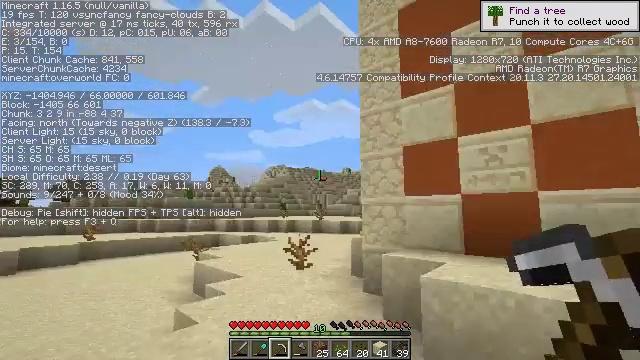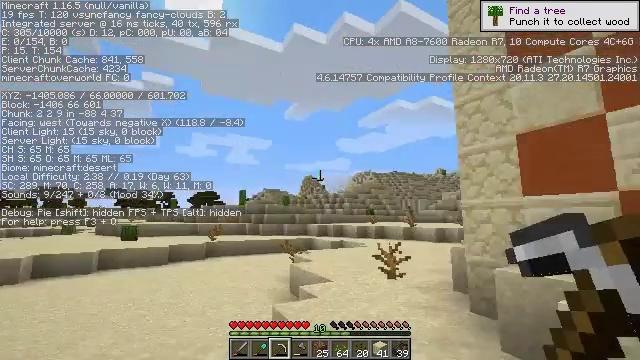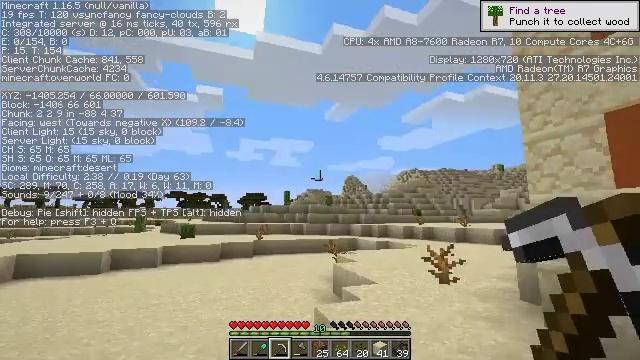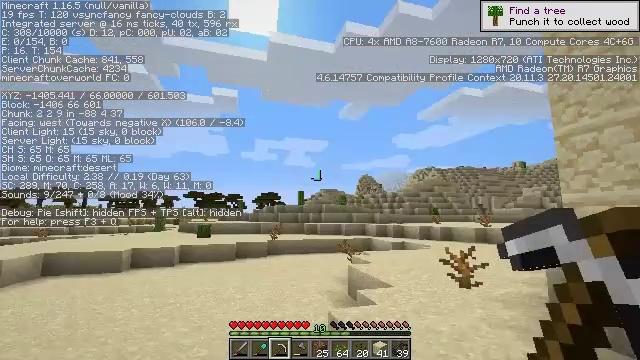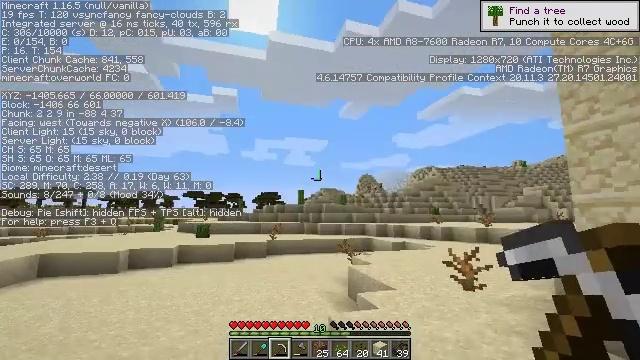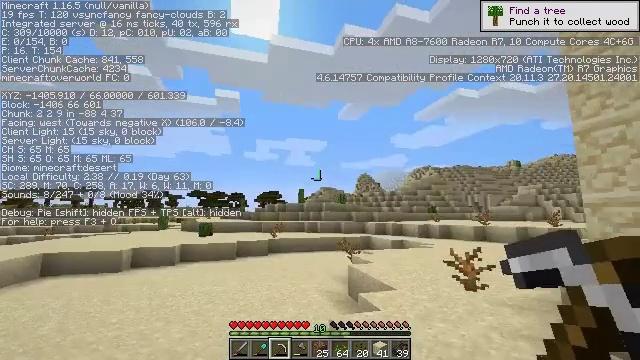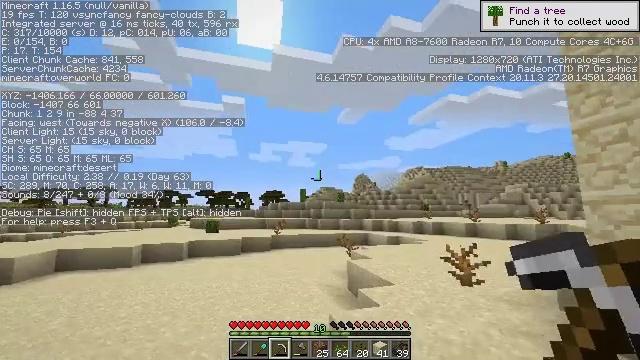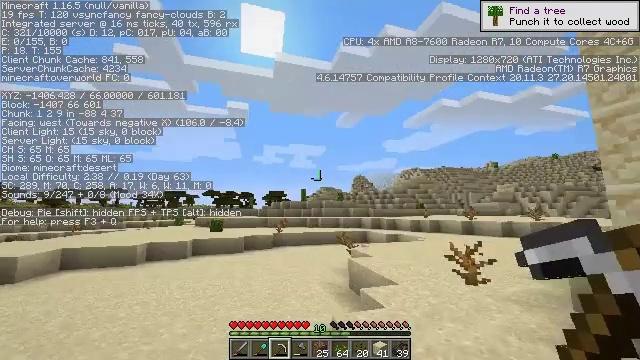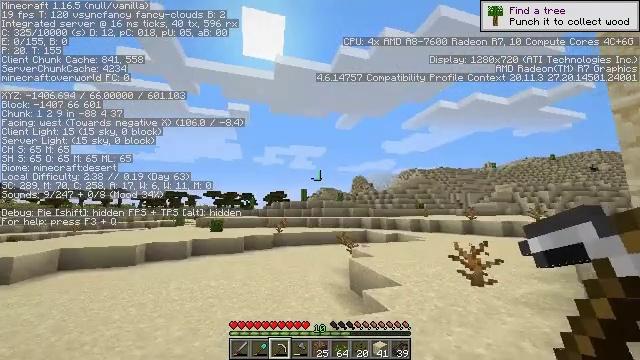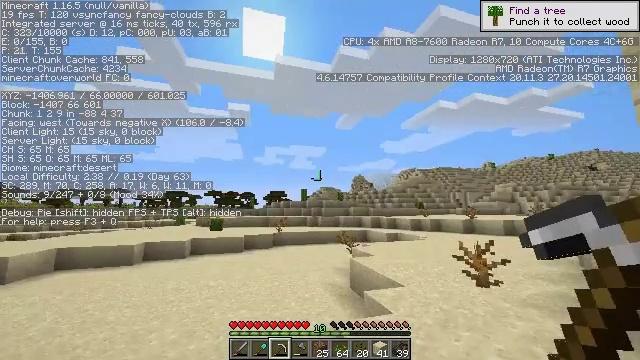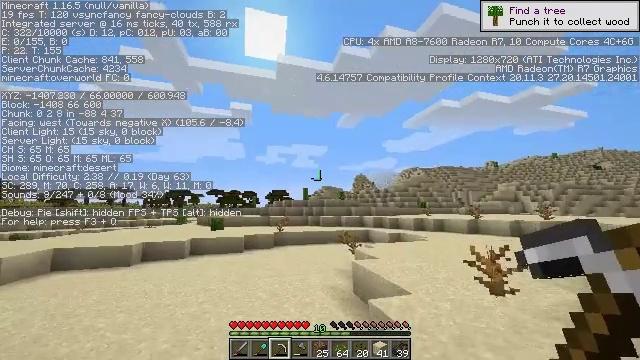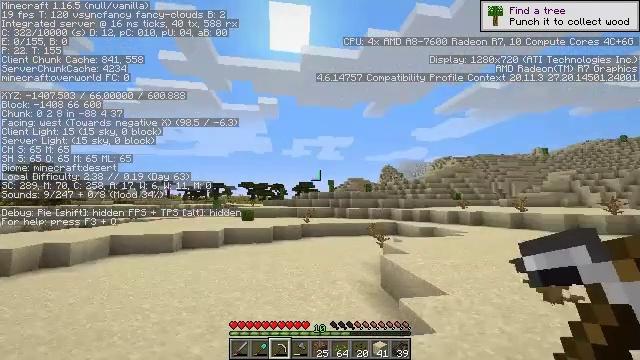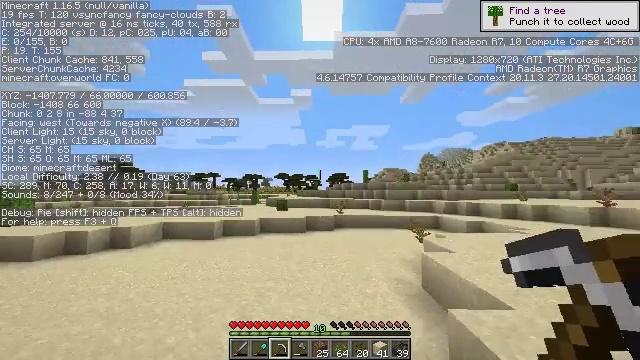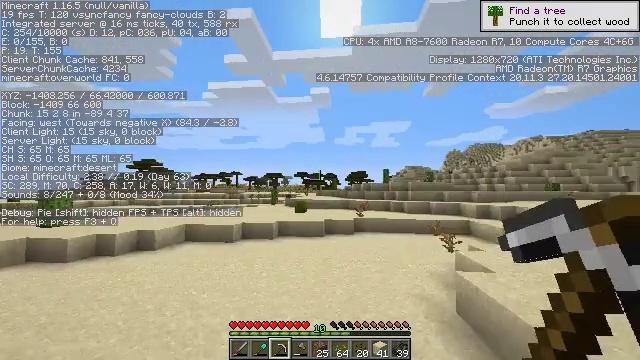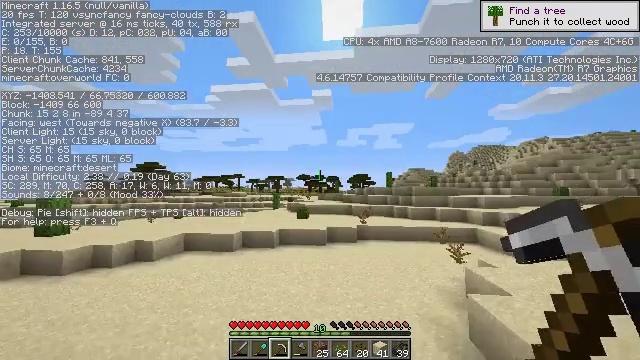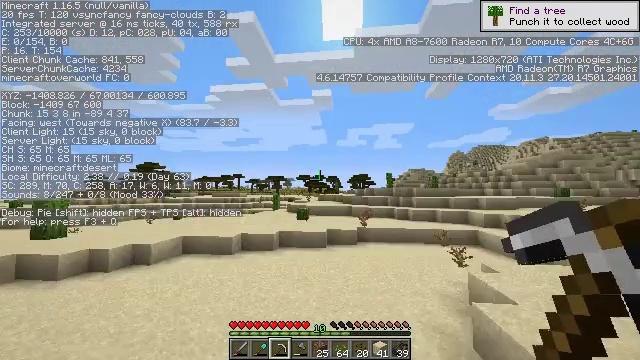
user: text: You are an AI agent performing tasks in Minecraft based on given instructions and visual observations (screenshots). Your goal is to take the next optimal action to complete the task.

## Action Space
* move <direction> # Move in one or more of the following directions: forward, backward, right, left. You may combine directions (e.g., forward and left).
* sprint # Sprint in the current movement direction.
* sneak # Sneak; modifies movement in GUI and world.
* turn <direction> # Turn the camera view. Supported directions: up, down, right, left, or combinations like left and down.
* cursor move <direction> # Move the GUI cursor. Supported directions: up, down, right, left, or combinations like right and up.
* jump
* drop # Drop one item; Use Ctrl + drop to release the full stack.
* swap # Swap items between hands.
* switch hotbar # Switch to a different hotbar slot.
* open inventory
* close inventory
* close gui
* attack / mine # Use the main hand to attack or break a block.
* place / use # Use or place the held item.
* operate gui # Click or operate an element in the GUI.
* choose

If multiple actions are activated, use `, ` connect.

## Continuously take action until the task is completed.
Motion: motion action
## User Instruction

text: Break the cactus block.
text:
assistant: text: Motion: move forward, turn left and up
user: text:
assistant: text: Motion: move forward, turn left
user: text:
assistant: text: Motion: move forward, turn left
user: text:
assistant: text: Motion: move forward, sprint
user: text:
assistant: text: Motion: move forward, sprint
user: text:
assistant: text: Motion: move forward, sprint
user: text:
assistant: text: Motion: move forward
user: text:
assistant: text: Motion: move forward
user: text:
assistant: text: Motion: move forward
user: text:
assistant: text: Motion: move forward
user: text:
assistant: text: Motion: move forward, turn left and down
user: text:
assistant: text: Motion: move forward, turn left and down
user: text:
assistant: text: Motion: move forward, turn left, jump
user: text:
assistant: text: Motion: move forward, jump
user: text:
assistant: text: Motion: move forward, jump
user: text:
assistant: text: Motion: move forward, jump
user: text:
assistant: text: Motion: move forward, jump
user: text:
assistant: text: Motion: move forward
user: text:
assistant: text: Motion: move forward
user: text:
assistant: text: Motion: move forward
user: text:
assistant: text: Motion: move forward
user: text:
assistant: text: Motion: move forward
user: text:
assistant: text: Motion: move forward
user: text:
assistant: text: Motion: move forward
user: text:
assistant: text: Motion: move forward
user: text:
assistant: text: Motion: move forward
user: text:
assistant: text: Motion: move forward
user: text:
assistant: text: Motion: move forward
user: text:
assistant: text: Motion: move forward
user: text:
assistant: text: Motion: move forward